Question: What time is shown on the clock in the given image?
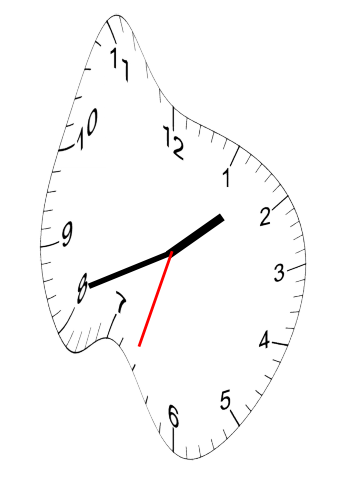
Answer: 01:41:33